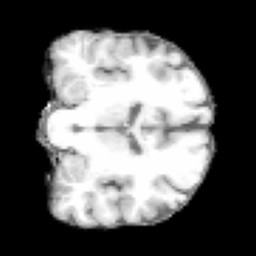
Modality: T1w
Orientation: coronal